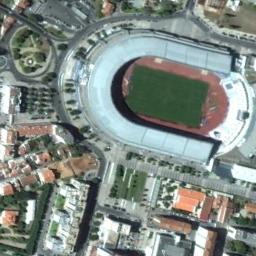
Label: stadium